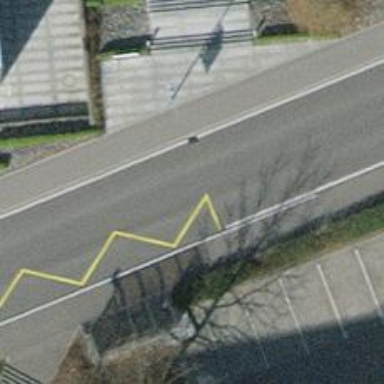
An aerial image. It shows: Bus stop equipped with public transport stop position.